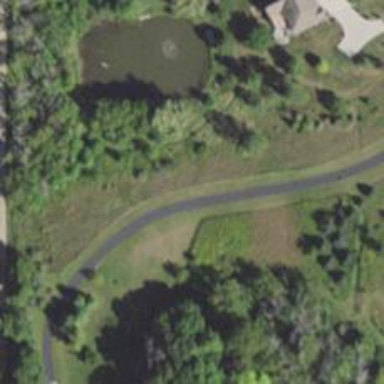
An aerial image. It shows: Driveway.